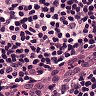
Metastatic tissue present: no